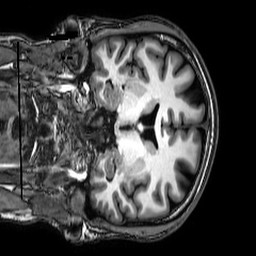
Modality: T1w
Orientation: coronal
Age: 44
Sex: male
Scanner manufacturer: philips
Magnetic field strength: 3 T
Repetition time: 0.008053 s
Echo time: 0.003686 s